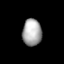
Tissue: lung
Cell type: Endothelial cells
Senescence score: 0.5411
Nuclear area (px): 506
Mean DAPI intensity: 168.2